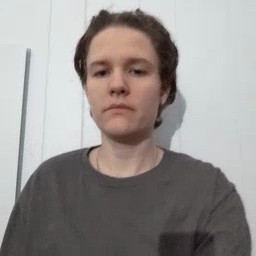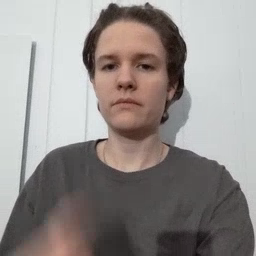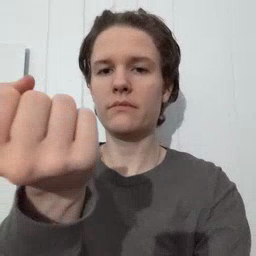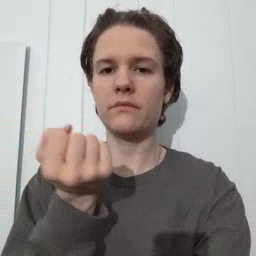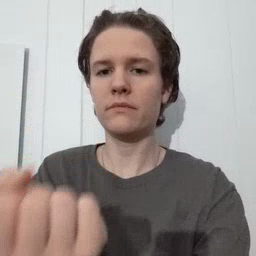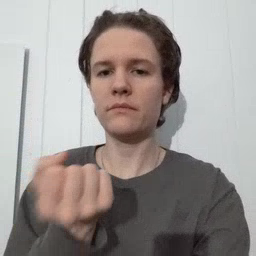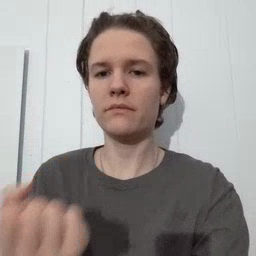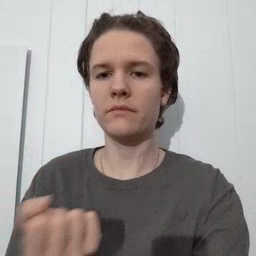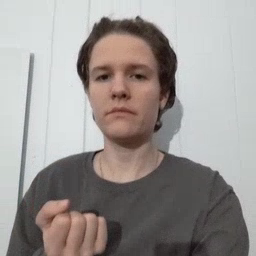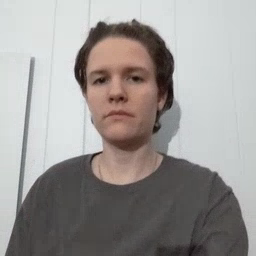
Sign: drawer